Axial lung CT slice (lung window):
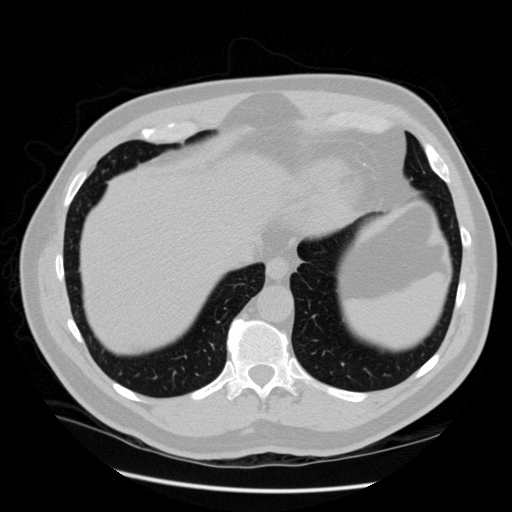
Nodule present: no